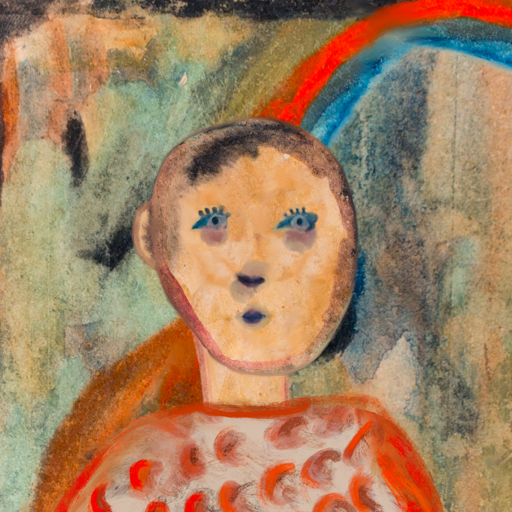
Background: Childish, Head And Neck Front: Childish, Face Front: Hill_Girl, Bust: Rupkatha, Hair Front: Blank, Head Accessory: Blank, Second Necklace: Blank, Necklace: Blank, Baby: Blank